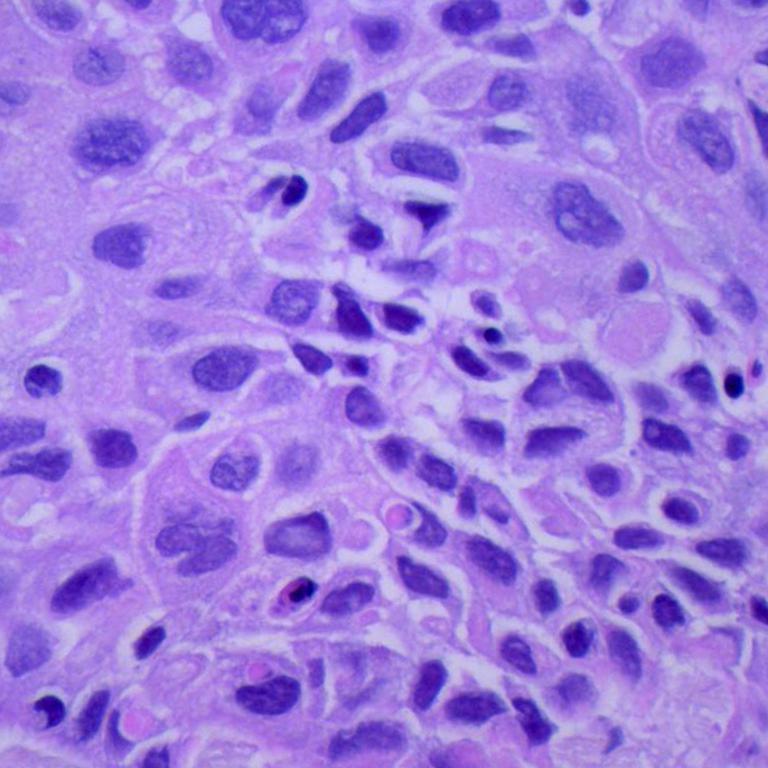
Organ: lung
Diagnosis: squamous carcinomas